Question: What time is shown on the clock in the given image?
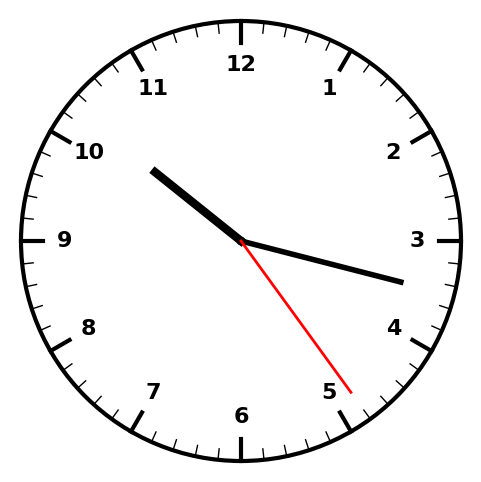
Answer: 10:17:24